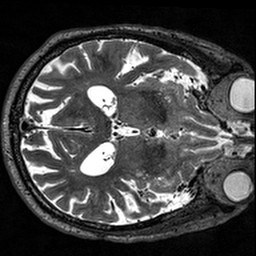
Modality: T2w
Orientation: axial
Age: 80
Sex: male
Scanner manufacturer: siemens
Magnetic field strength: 3 T
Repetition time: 3.2 s
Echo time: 0.567 s